Question: When I use this URL:
'''
http://www.domain.com/Dashboard/Admin/Index
'''
My page works as expected. 'Dashboard' is an MVC Area, 'Admin' is the controller and 'Index' is the view.
If I remove the area name, like this:
'''
http://www.domain.com/Admin/Index
'''
Then I get the following error:

That's only kind-of expected; shouldn't it be a 404?
I've tried changing namespaces but it doesn't make a difference.
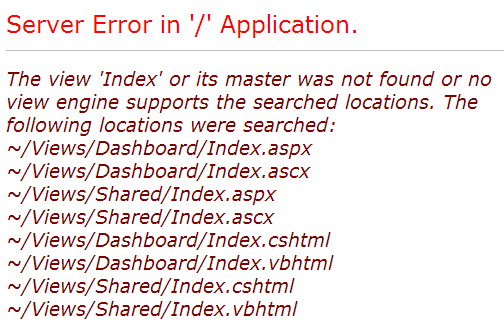
Answer: By default the built-in controller factory will find all implementations of matched controllers regardless of namespace. While the view engine will search for the associated view in context of the request (i.e. won't search in an area if the area route has not been matched). In short you need to limit the route engine definitions to only search in 'defined' namespaces, then the 404 will be thrown.
This is accomplished by using an overload of the MapRoute method, and passing the namespaces:
'''
routes.MapRoute(
"Default", // Route name
"{controller}/{action}/{id}", // URL with parameters
new { controller = "Home", action = "Index", id = UrlParameter.Optional }, // Parameter defaults
null, // object constraints
new string[] { "Namespace.Application.Controllers" } // namespaces
);
'''
For experimental purposes to see what the controller factory does with multiple controllers of the same name, try adding another AdminController to the root Controllers folder and then run the same request.